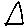
Label: triangle